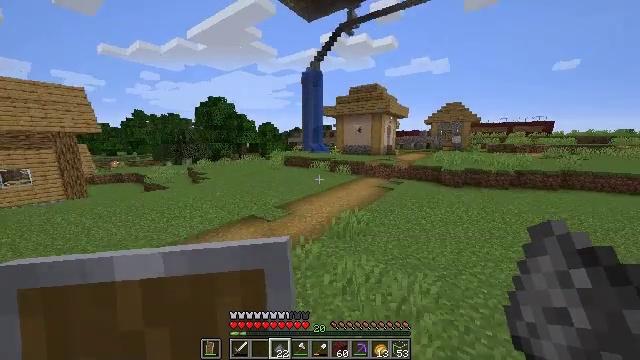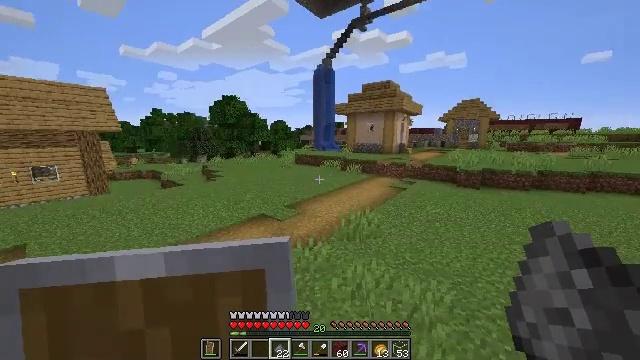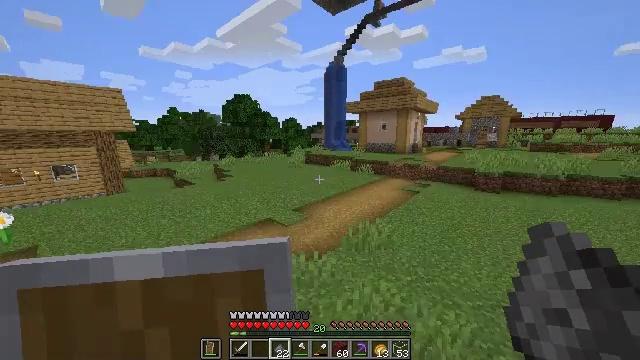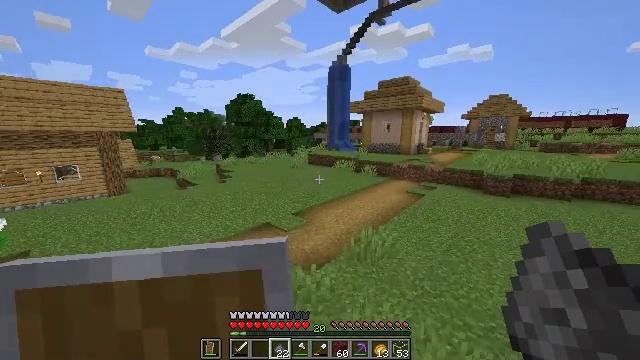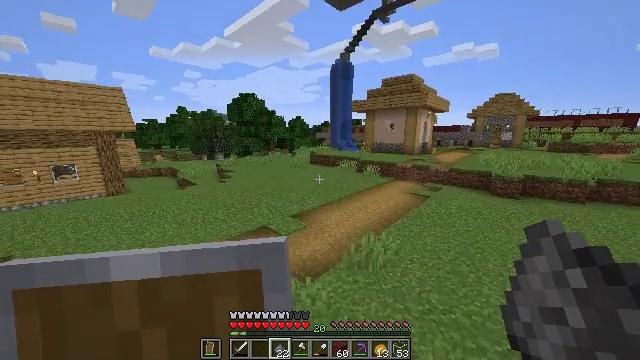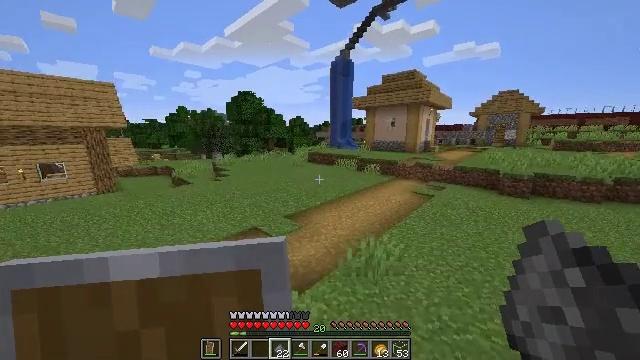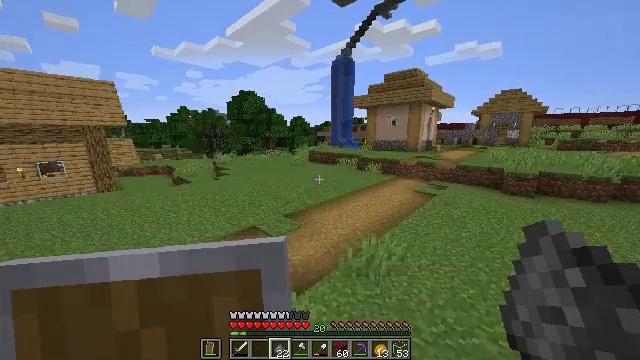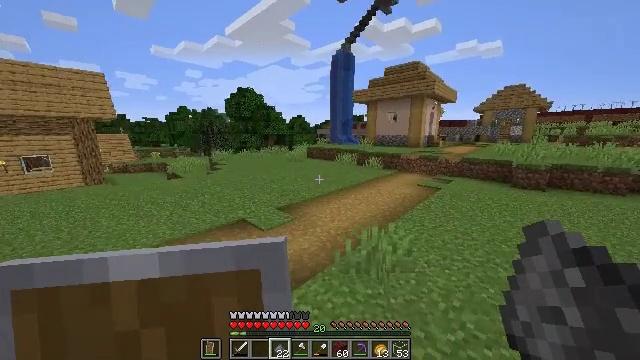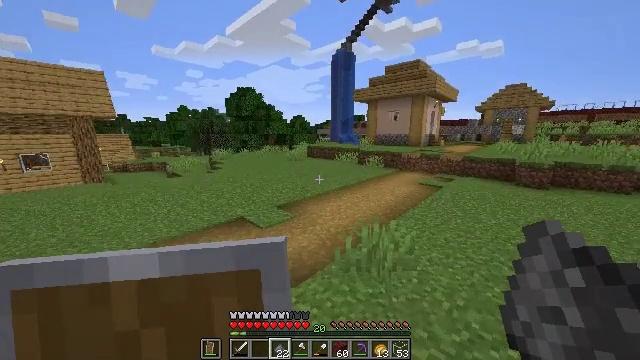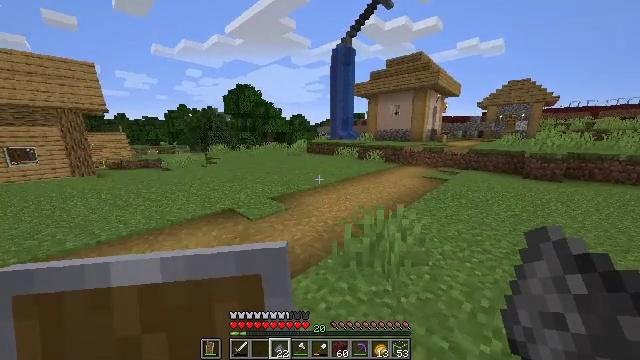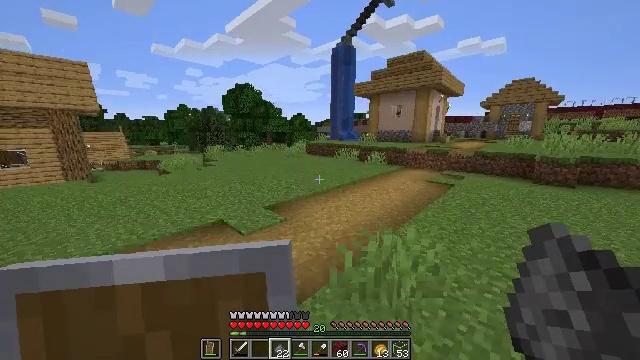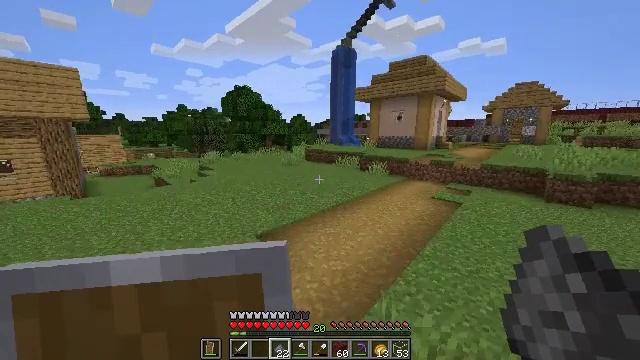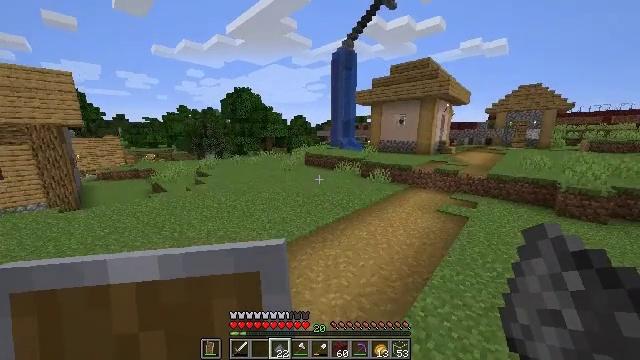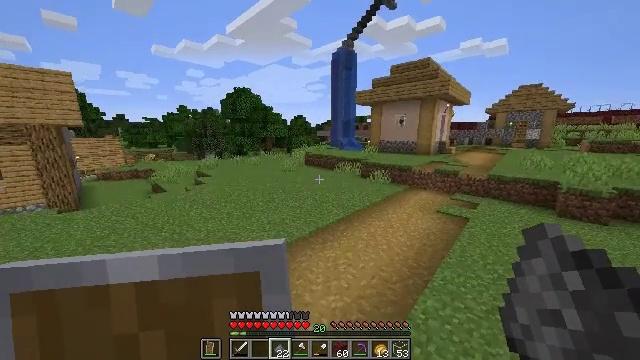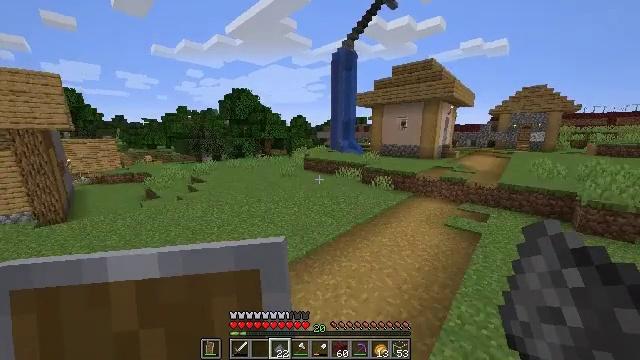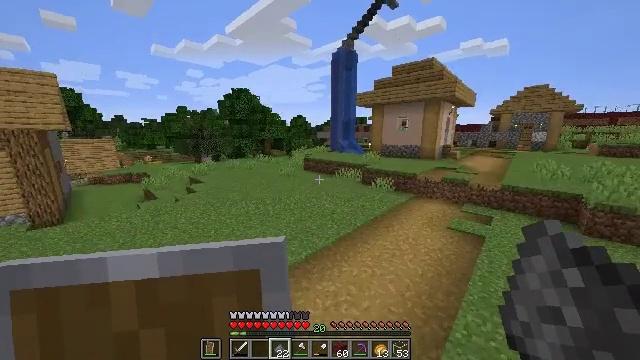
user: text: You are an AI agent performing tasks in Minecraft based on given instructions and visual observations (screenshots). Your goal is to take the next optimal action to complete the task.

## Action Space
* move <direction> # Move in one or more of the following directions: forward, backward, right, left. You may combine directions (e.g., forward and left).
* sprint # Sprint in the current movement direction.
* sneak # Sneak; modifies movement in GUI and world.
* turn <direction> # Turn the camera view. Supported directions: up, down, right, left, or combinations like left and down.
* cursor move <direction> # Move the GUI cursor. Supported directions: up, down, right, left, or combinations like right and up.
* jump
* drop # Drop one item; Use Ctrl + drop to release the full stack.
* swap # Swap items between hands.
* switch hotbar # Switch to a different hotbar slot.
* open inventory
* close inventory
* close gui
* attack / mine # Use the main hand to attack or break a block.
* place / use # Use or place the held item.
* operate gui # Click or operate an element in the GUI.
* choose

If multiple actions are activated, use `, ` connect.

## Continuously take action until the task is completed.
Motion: motion action
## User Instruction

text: Attack the ground to gather sand.
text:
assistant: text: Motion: move forward, turn left, jump
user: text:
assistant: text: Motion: move forward, turn left, jump
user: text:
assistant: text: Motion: move forward, turn left, jump
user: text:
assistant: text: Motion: move forward, jump
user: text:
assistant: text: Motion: move forward, jump
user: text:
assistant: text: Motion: move forward, jump
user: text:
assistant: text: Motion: move forward, jump
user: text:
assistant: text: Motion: move forward, jump
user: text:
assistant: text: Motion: move forward, jump
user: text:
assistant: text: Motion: move forward, jump
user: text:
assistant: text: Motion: move forward, jump
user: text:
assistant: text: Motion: move forward, jump
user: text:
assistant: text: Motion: move forward, jump
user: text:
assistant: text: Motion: move forward, jump
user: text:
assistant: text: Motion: move forward, jump
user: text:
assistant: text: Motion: move forward, jump
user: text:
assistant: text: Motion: move forward, jump
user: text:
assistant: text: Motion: move forward, jump
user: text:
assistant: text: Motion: move forward, jump
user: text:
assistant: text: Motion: move forward, jump
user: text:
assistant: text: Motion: move forward, turn left, jump
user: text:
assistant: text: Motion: move forward, turn left, jump
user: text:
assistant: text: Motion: move forward, turn left, jump
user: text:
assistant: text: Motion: move forward, jump
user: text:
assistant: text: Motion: move forward, jump
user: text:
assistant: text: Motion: move forward, jump
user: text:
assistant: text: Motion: move forward, jump
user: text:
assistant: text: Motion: move forward, jump
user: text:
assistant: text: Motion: move forward, jump
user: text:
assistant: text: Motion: move forward, jump